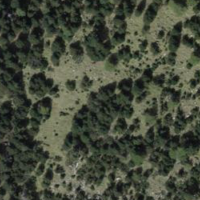
EUNIS habitat code: 31
Species observed at this site:
Ajuga pyramidalis